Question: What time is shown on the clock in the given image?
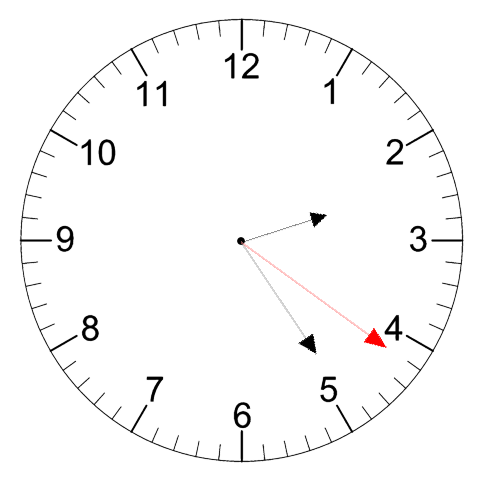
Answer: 02:24:21